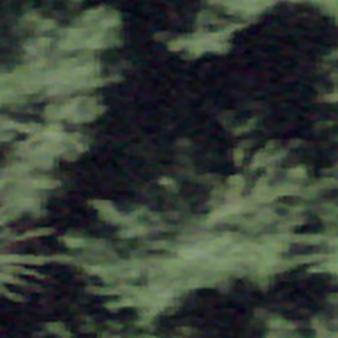
Label: other